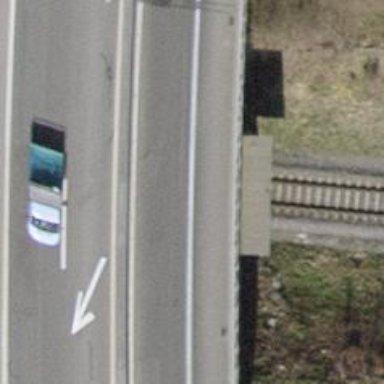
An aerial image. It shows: Bridge over trunk highway that serves as motorroad.